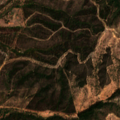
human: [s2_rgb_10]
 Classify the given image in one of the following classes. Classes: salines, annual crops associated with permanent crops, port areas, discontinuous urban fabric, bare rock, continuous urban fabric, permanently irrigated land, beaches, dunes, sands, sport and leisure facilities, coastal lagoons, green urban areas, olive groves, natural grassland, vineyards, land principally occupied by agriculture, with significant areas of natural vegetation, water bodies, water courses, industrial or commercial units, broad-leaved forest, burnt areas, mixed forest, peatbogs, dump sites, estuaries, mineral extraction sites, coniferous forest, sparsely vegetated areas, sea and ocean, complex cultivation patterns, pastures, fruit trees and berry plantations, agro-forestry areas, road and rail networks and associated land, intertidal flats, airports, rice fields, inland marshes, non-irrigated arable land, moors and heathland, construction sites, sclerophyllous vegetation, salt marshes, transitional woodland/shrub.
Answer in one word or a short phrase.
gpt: broad-leaved forest, transitional woodland/shrub